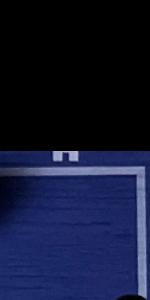
Label: Empty